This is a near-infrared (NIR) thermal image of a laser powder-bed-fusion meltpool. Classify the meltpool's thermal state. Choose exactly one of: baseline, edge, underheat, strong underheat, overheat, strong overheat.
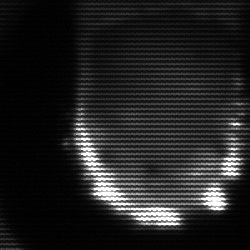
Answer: baseline